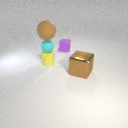
small purple rubber cube to the left of large brown metal cube